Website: lowes
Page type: review-order
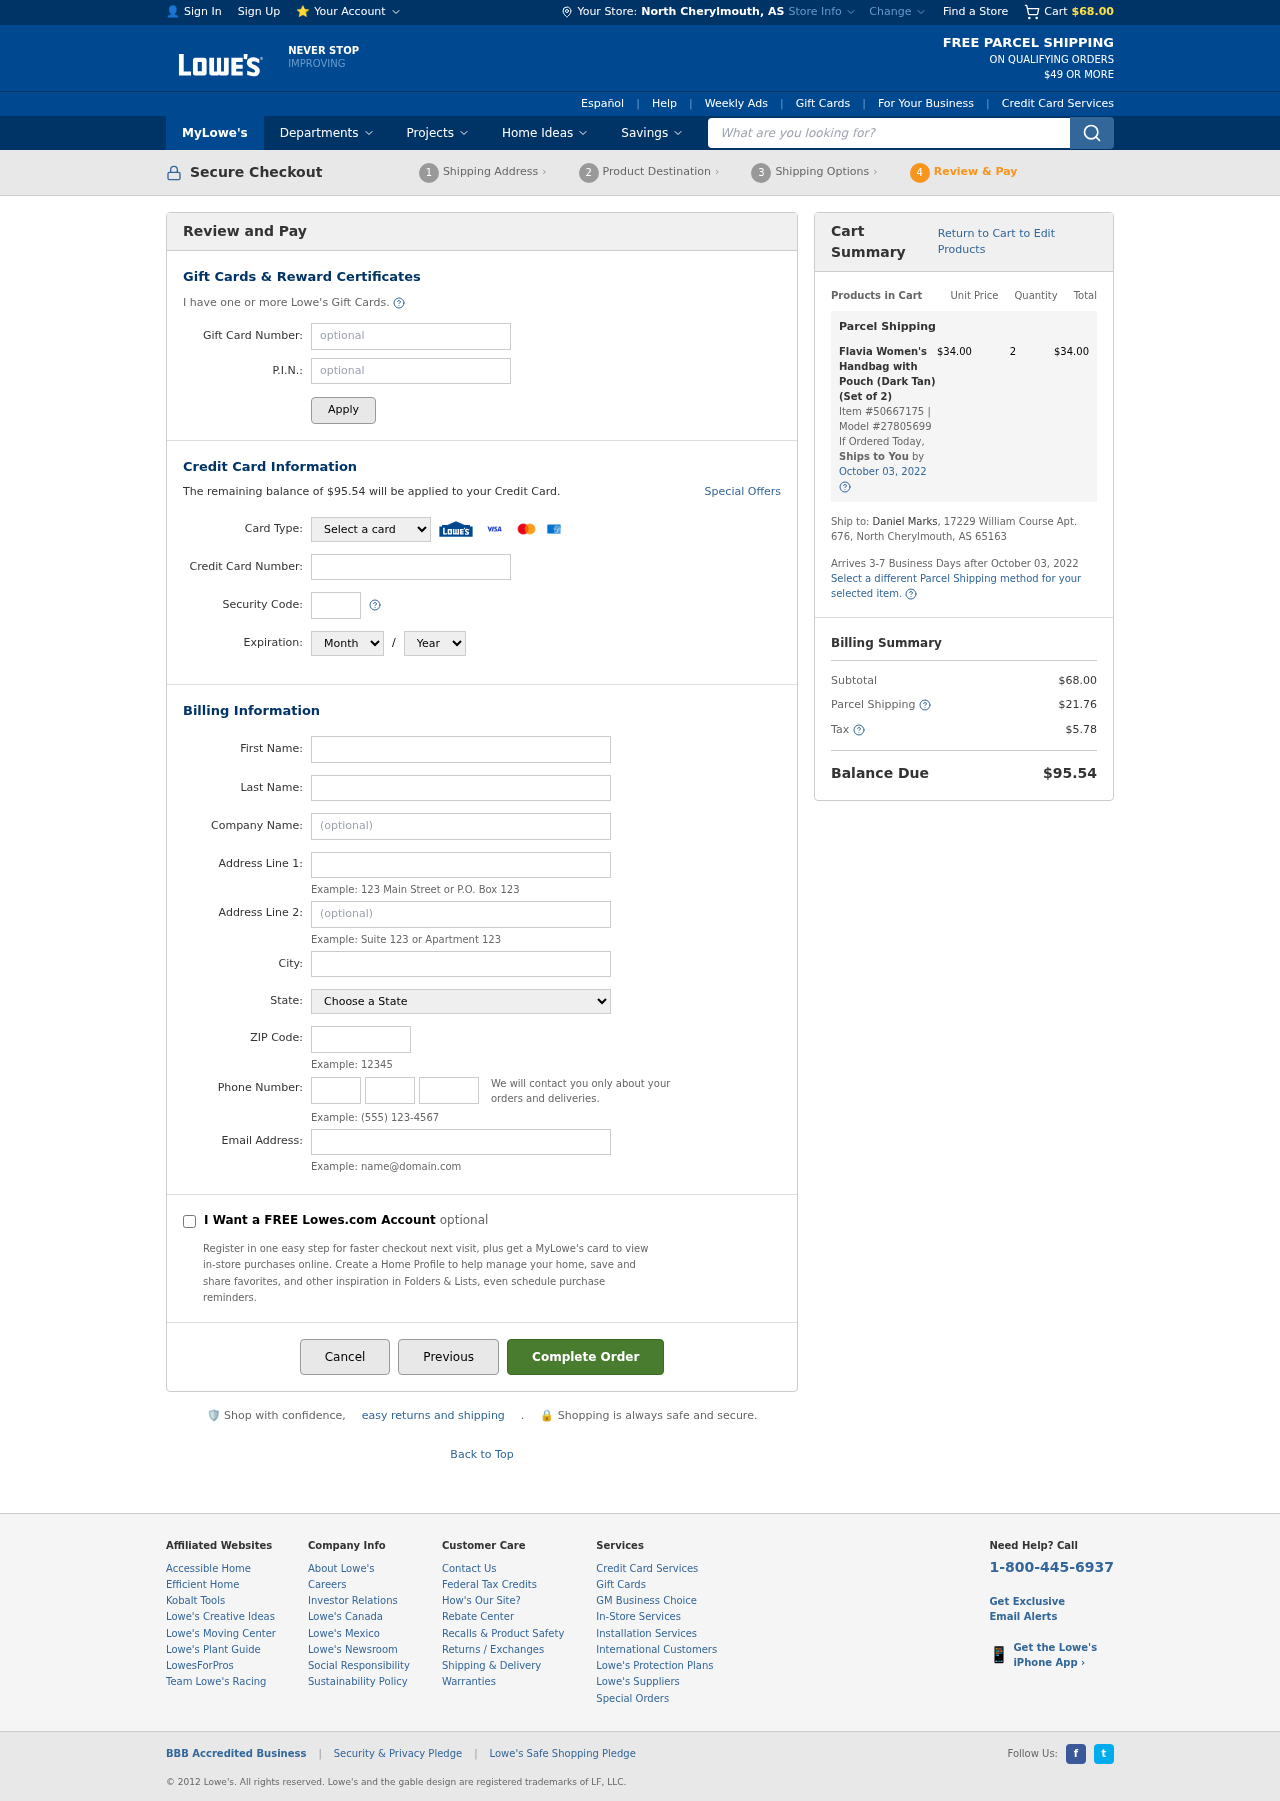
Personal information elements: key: PII_CARD_CVV
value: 7754
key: PII_CARD_EXPIRY_MONTH
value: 06
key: PII_CARD_EXPIRY_YEAR
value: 28
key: PII_CARD_NUMBER
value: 3441 1252 0505 015
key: PII_CARD_TYPE
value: American Express
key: PII_CITY
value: North Cherylmouth
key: PII_CITY_STATE
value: North Cherylmouth, AS
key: PII_EMAIL
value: dmarks@gmail.com
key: PII_FIRSTNAME
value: Daniel
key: PII_LASTNAME
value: Marks
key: PII_PHONE_AREA
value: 874
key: PII_PHONE_PREFIX
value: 747
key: PII_PHONE_SUFFIX
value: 4746
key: PII_POSTCODE
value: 65163
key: PII_STATE
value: AS
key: PII_STREET
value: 17229 William Course Apt. 676
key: PII_STREET2
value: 17229 William Course Apt. 676
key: PII_STREET2
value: Suite 282
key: PII_FULLNAME2
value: Daniel Marks
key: PII_CITY_STATE_ZIP2
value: North Cherylmouth, AS 65163
Product elements: key: PRODUCT1_NAME
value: Flavia Women's Handbag with Pouch (Dark Tan) (Set of 2)
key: PRODUCT1_PRICE
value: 34
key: PRODUCT1_QUANTITY
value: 2
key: PRODUCT1_ITEM_NUMBER
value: Item #50667175
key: PRODUCT1_MODEL_NUMBER
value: Model #27805699
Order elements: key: ORDER_SUBTOTAL
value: $68.00
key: ORDER_BALANCE_DUE
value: $95.54
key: ORDER_SHIPPING_DATE
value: October 03, 2022
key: ORDER_ITEM_TOTAL
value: $34.00
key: ORDER_SHIPPING_DATE2
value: October 03, 2022
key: ORDER_SHIPPING_COST
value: $21.76
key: ORDER_TAX
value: $5.78
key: ORDER_TOTAL
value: $95.54
Search elements: key: HEADER_SEARCH
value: What are you looking for?